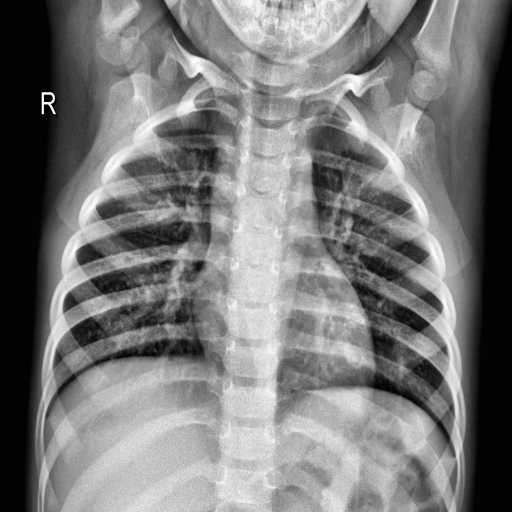
Finding: NORMAL